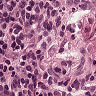
Metastatic tissue present: no